Aerial crown-view tile of a tropical tree (Barro Colorado Island, Panama), acquired 20250616:
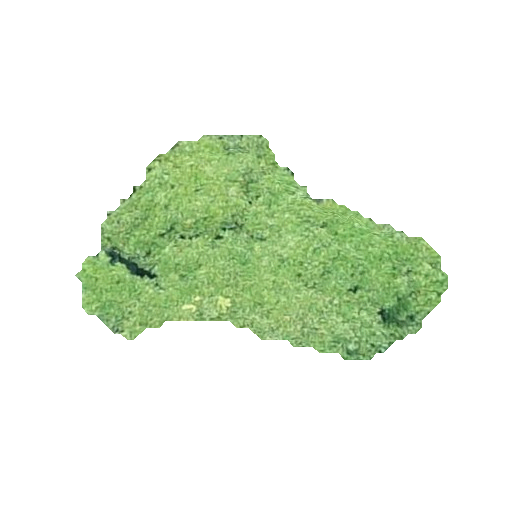
Species: Prioria copaifera
GBIF accepted scientific name: Prioria copaifera
Crown area: 75.846 m²